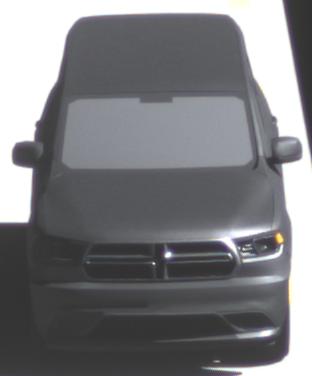
Make: Dodge
Model: Durango
Detailed model: Gen. 3
Model produced from: 2010
Doors: 5
Color: gray
Road condition: dry road
Daytime: midday
Contrast: high contrast